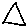
Label: triangle